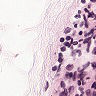
Metastatic tissue present: no